Question: I've integrated ZXing 3.1.1 in my app to enable it to take pictures of barcodes and act on the input data.
I'm able to scan two dimensional codes (like QR Codes and Data Matrices) with it, but all one dimensional barcodes are failing to scan.
My code is as follows:
'''
public void onPictureTaken(byte[] data, Camera camera){
BinaryBitmap bbm = BinaryBitmapFromJpegData(data); // Impl. below
MultiFormatReader reader = new MultiFormatReader();
Hashtable<DecodeHintType, Object> hints = new Hashtable<DecodeHintType, Object>();
Collection<BarcodeFormat> possible_types = new ArrayList<BarcodeFormat>();
possible_types.add(BarcodeFormat.UPC_A);
possible_types.add(BarcodeFormat.UPC_E);
possible_types.add(BarcodeFormat.EAN_8);
possible_types.add(BarcodeFormat.EAN_13);
possible_types.add(BarcodeFormat.QR_CODE);
possible_types.add(BarcodeFormat.DATA_MATRIX);
hints.put(DecodeHintType.POSSIBLE_FORMAT, possible_types);
hints.put(DecodeHintType.TRY_HARDER, Boolean.TRUE);
try {
Result result = reader.decode(bbm, hints);
Toast.makeText(context, "Found barcode: " + result.getText(), Toast.LENGTH_LONG).show();
} catch (NotFoundException e) {
Toast.makeText(context, "No barcode found", Toast.LENGTH_LONG).show();
Log.d("myapp", "Not found! (" + e.getMessage() + ")", e);
}
}
private BinaryBitmap BinaryBitmapFromJpegData(byte[] data){
Bitmap bitmap = BitmapFactory.decodeByteArray(data, 0, data.length);
int[] intArray = new int[bitmap.getWidth() * bitmap.getHeight()];
bitmap.getPixels(intArray, 0, bitmap.getWidth(), 0, 0, bitmap.getWidth(), bitmap.getHeight());
LuminanceSource source = new RGBLuminanceSource(bitmap.getWidth(), bitmap.getHeight(), intArray);
BinaryBitmap bbm = new BinaryBitmap(new HybridBinarizer(source));
return bbm;
}
'''
The stack trace that isn't very helpful either:

Does anyone have any ideas? I'm testing this on a Samsung Galaxy Note 2.
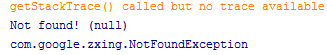
Answer: The solution was that the camera was shooting at a sideways orientation, and ZXing doesn't appear to check for 1D barcodes at an angle.
Rotating the bitmap in 90 degree intervals fixed the issue for me.
The new functions are as follows:
'''
public void onPictureTaken(byte[] data, Camera camera){
MultiFormatReader reader = new MultiFormatReader();
Hashtable<DecodeHintType, Object> hints = new Hashtable<DecodeHintType, Object>();
Collection<BarcodeFormat> possible_types = new ArrayList<BarcodeFormat>();
possible_types.add(BarcodeFormat.UPC_A);
possible_types.add(BarcodeFormat.UPC_E);
possible_types.add(BarcodeFormat.EAN_8);
possible_types.add(BarcodeFormat.EAN_13);
possible_types.add(BarcodeFormat.QR_CODE);
possible_types.add(BarcodeFormat.DATA_MATRIX);
hints.put(DecodeHintType.POSSIBLE_FORMAT, possible_types);
hints.put(DecodeHintType.TRY_HARDER, Boolean.TRUE);
Result result = null;
for(int i = 0; i < 4; i++){
BinaryBitmap bitmap = BinaryBitmapFromJpegData(data, i * 90);
try {
result = reader.decode(bitmap, hints);
break;
} catch (NotFoundException e) {}
}
if(result == null){
Toast.makeText(context, "No Barcode Found", Toast.LENGTH_LONG).show();
} else {
Toast.makeText(context, "Found barcode: " + result.getText(), Toast.LENGTH_LONG).show();
}
}
private BinaryBitmap BinaryBitmapFromJpegData(byte[] data, int rotation){
Bitmap bitmap = BitmapFactory.decodeByteArray(data, 0, data.length);
if(rotation != 0){
bitmap = RotateBitmap(bitmap, rotation);
}
int[] intArray = new int[bitmap.getWidth() * bitmap.getHeight()];
bitmap.getPixels(intArray, 0, bitmap.getWidth(), 0, 0, bitmap.getWidth(), bitmap.getHeight());
LuminanceSource source = new RGBLuminanceSource(bitmap.getWidth(), bitmap.getHeight(), intArray);
BinaryBitmap bbm = new BinaryBitmap(new HybridBinarizer(source));
return bbm;
}
public static Bitmap RotateBitmap(Bitmap source, float angle){
Matrix matrix = new Matrix();
matrix.postRotate(angle);
return Bitmap.createBitmap(source, 0, 0, source.getWidth(), source.getHeight(), matrix, true);
}
'''